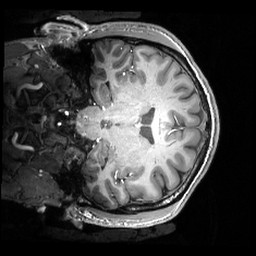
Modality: T1w
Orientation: coronal
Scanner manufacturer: philips
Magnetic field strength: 7 T
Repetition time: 0.008 s
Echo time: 0.001974 s